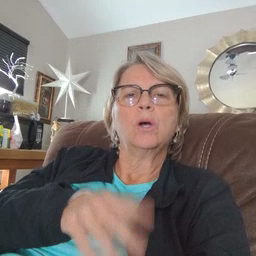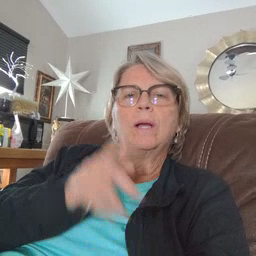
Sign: finger